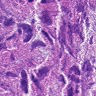
Metastatic tissue present: yes